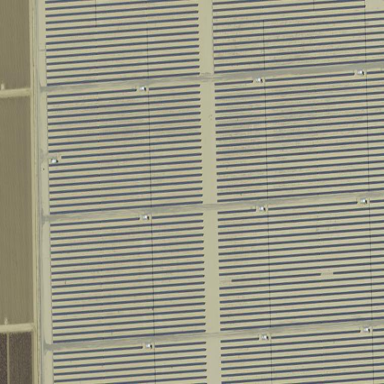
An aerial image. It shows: Fenced area with solar power plant inside.